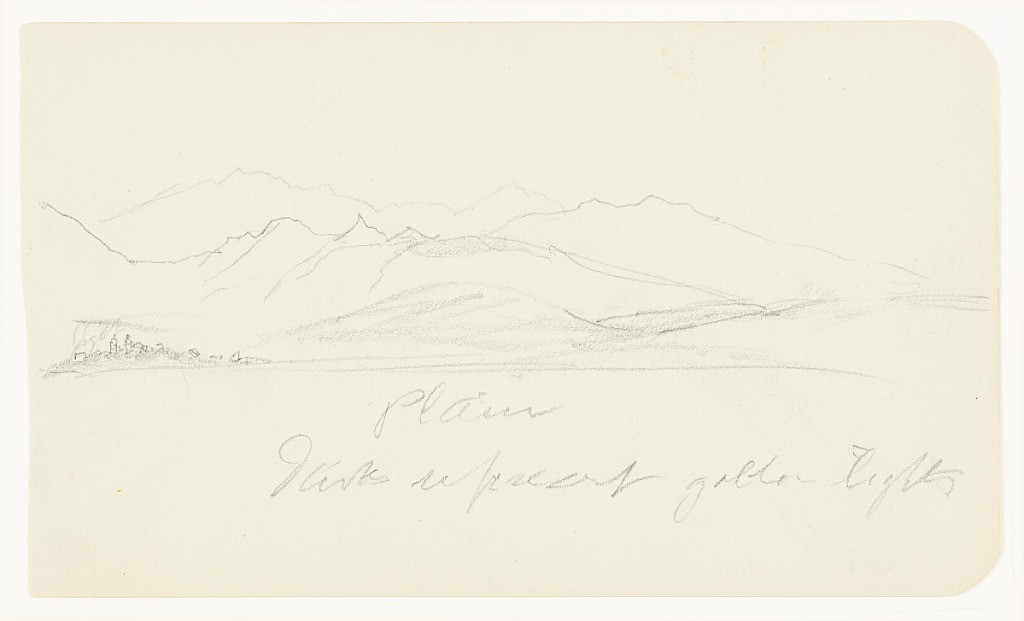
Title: City on a Plain in the Mountains of Mexico
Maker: Frederic Edwin Church, American, 1826–1900
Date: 1883–1884
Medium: Graphite on light green wove paper; verso: graphite
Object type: Drawing
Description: Landscape sketch showing a view of a distant city on a wide plain in or near mountains in Mexico. The plain extends from the foreground through the middle distance, where it meets the base of an extremely rugged mountain range that stretches across the horizon. A particularly sharp peak is visible at center left, while another mountain range looms in the distance. At the base of the mountains at left, the buildings of a city or town are visible, especially twin belltowers that are presumably part of a church.

Verso: Landscape and figure sketches from Mexico showing a rugged mountain range with a sharp peak at and ascending ridge at right stretching across the horizon, while at lower left, two figure sketches are visible. One, at left, shows the torso, head, and right arm of a man viewed from behind, while the figure sketch at right is a man wearing a brimmed hat viewed in left profile as he rests his hands on his hips. His feet and ankles are not rendered.